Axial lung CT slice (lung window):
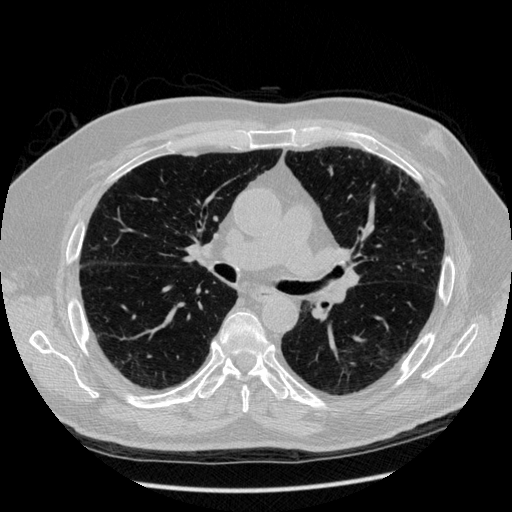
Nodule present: no